Frequency: 70000
Velocity: 0,217
Power: 1,5
Pulse duration: 0,0000001
Pass count: 1
Magnification: 10
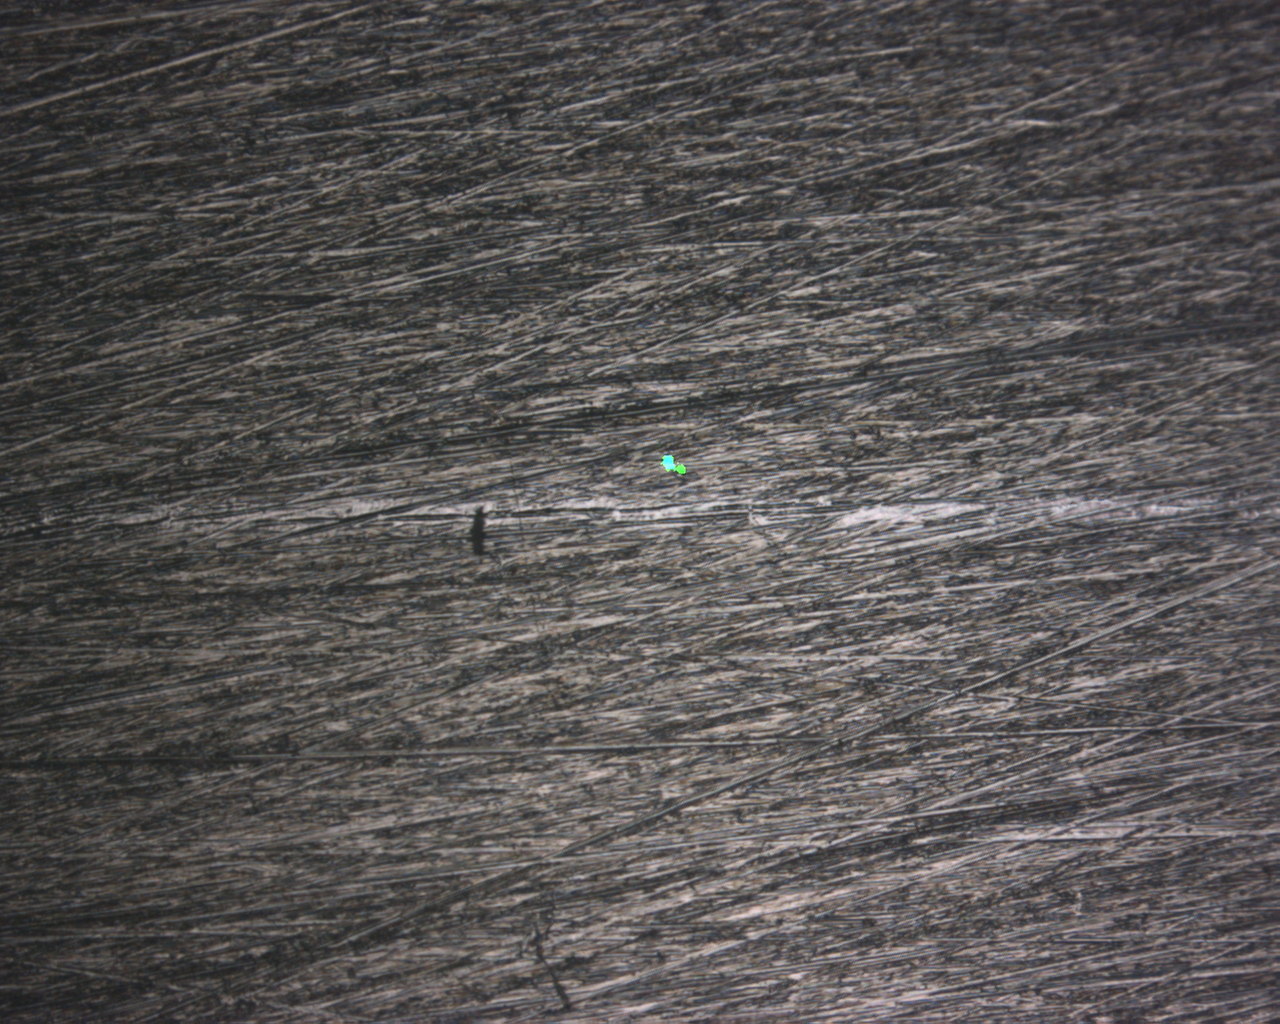
Measured width: 101.461
Other width: 4.94